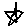
Label: star